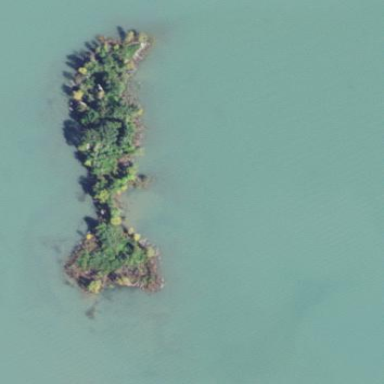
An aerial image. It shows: Nature reserve located on islet.